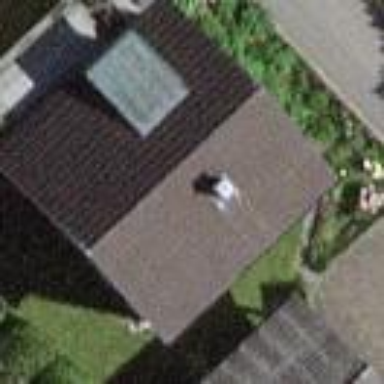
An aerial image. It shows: Simple house.